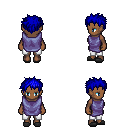
a pixel art fantasy rpg character, female body template, human, dark skin, chain tabard jacket, white pants, blue bedhead hairstyle, gray slippers, four views (front, back, left, right), 2x2 character sprite sheet, small pixel art, hard edges, no anti-aliasing